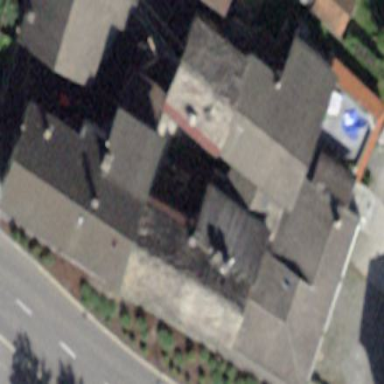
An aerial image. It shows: Building.